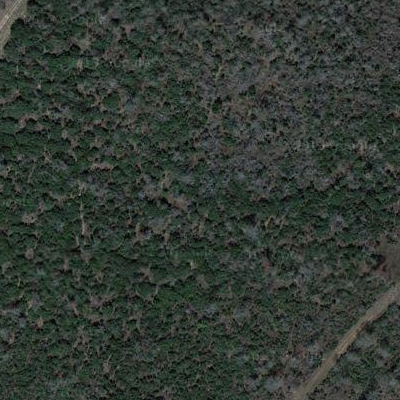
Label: eForest